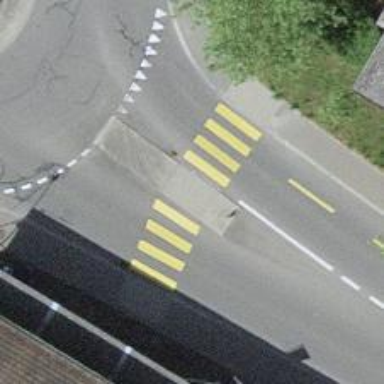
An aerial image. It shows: Uncontrolled crossing with pedestrian island.